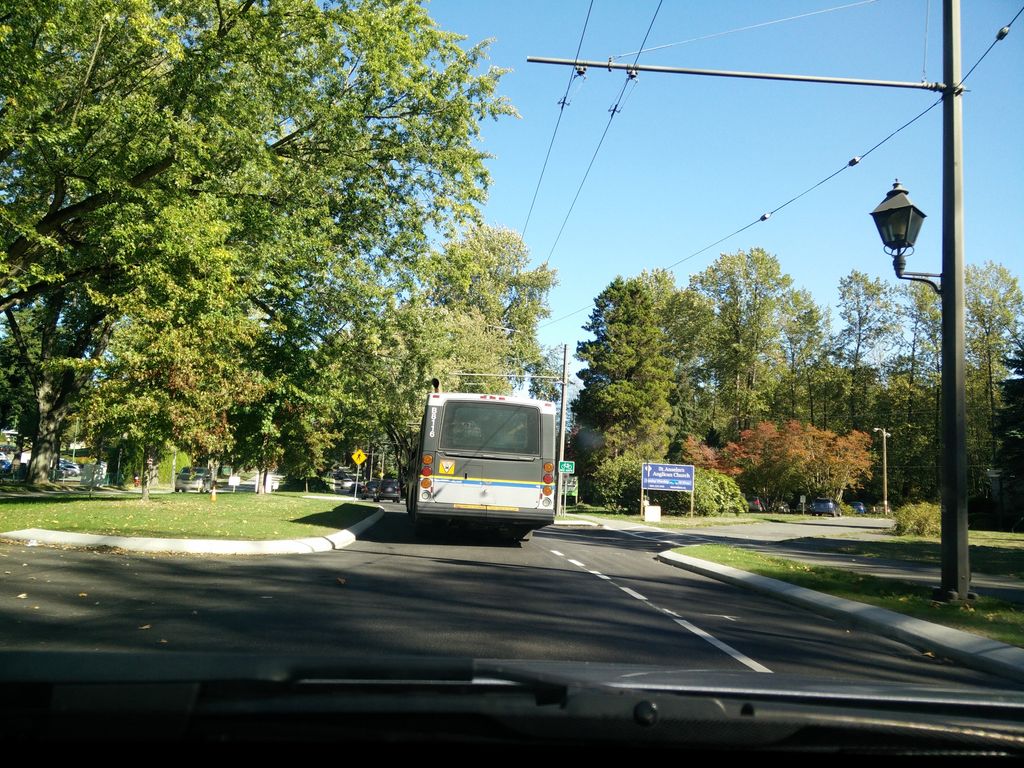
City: vancouver